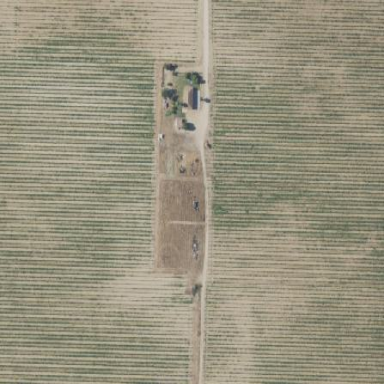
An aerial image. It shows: Vineyard where grapes are grown.